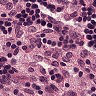
Metastatic tissue present: no